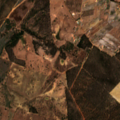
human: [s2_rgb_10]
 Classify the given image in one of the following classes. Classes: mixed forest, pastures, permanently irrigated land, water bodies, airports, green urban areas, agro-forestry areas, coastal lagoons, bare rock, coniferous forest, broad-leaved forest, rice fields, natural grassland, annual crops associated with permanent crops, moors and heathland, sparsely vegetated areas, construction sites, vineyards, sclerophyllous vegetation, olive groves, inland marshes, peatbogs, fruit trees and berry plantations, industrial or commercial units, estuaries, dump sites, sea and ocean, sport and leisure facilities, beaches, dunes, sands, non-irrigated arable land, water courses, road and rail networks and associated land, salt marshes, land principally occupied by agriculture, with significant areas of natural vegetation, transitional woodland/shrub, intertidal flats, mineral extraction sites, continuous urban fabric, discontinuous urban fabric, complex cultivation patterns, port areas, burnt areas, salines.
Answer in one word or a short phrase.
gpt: non-irrigated arable land, complex cultivation patterns, agro-forestry areas, broad-leaved forest, transitional woodland/shrub